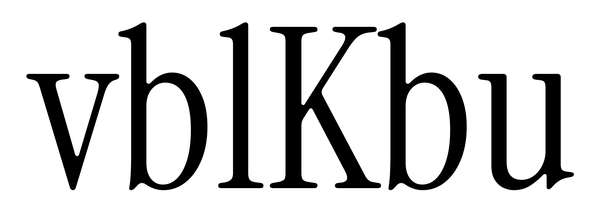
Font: InstrumentSerif-Regular